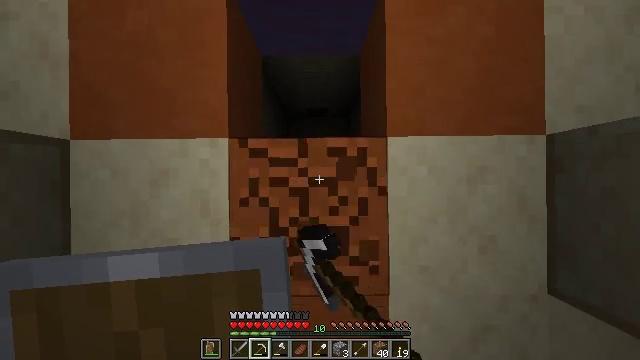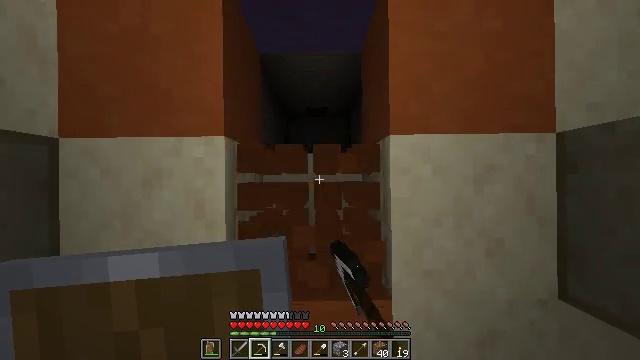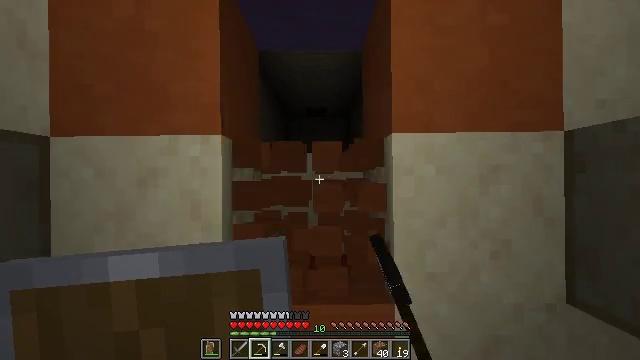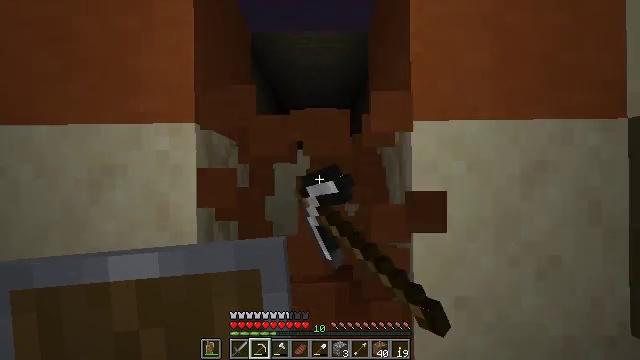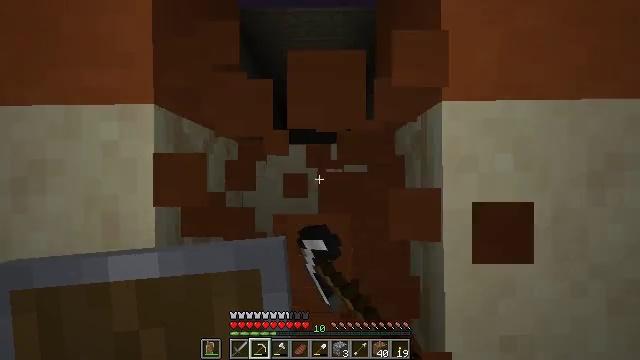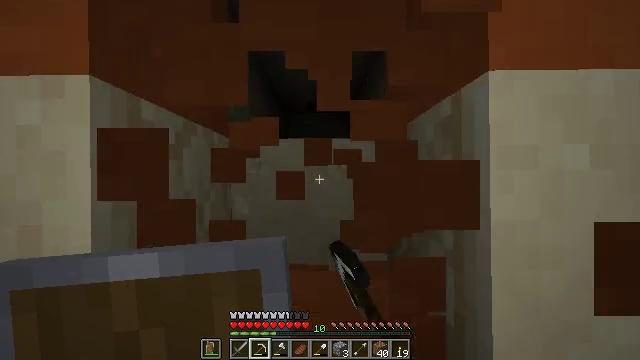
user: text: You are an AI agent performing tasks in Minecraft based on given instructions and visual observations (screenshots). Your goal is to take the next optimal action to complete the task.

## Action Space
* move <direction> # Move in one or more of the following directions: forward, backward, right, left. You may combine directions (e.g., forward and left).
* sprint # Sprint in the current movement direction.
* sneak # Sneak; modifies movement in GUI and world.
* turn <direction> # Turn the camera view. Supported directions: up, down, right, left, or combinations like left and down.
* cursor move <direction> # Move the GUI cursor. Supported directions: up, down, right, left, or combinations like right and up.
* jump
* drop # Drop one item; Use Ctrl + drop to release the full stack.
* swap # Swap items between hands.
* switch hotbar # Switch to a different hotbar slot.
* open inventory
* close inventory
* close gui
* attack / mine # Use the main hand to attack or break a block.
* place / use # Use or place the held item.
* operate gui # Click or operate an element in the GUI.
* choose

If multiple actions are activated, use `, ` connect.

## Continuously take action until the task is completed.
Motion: motion action
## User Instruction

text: Harvest the orange terracotta from structures or biomes.
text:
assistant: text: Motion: attack / mine
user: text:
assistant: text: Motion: attack / mine
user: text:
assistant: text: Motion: attack / mine
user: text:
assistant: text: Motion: attack / mine
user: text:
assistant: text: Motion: attack / mine
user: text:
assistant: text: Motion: attack / mine